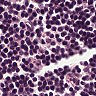
Metastatic tissue present: no